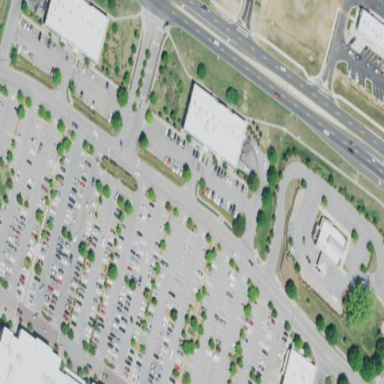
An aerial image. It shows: Parking area with surface.